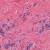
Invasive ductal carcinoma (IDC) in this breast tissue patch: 0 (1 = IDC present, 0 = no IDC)